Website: lowes
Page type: review-order
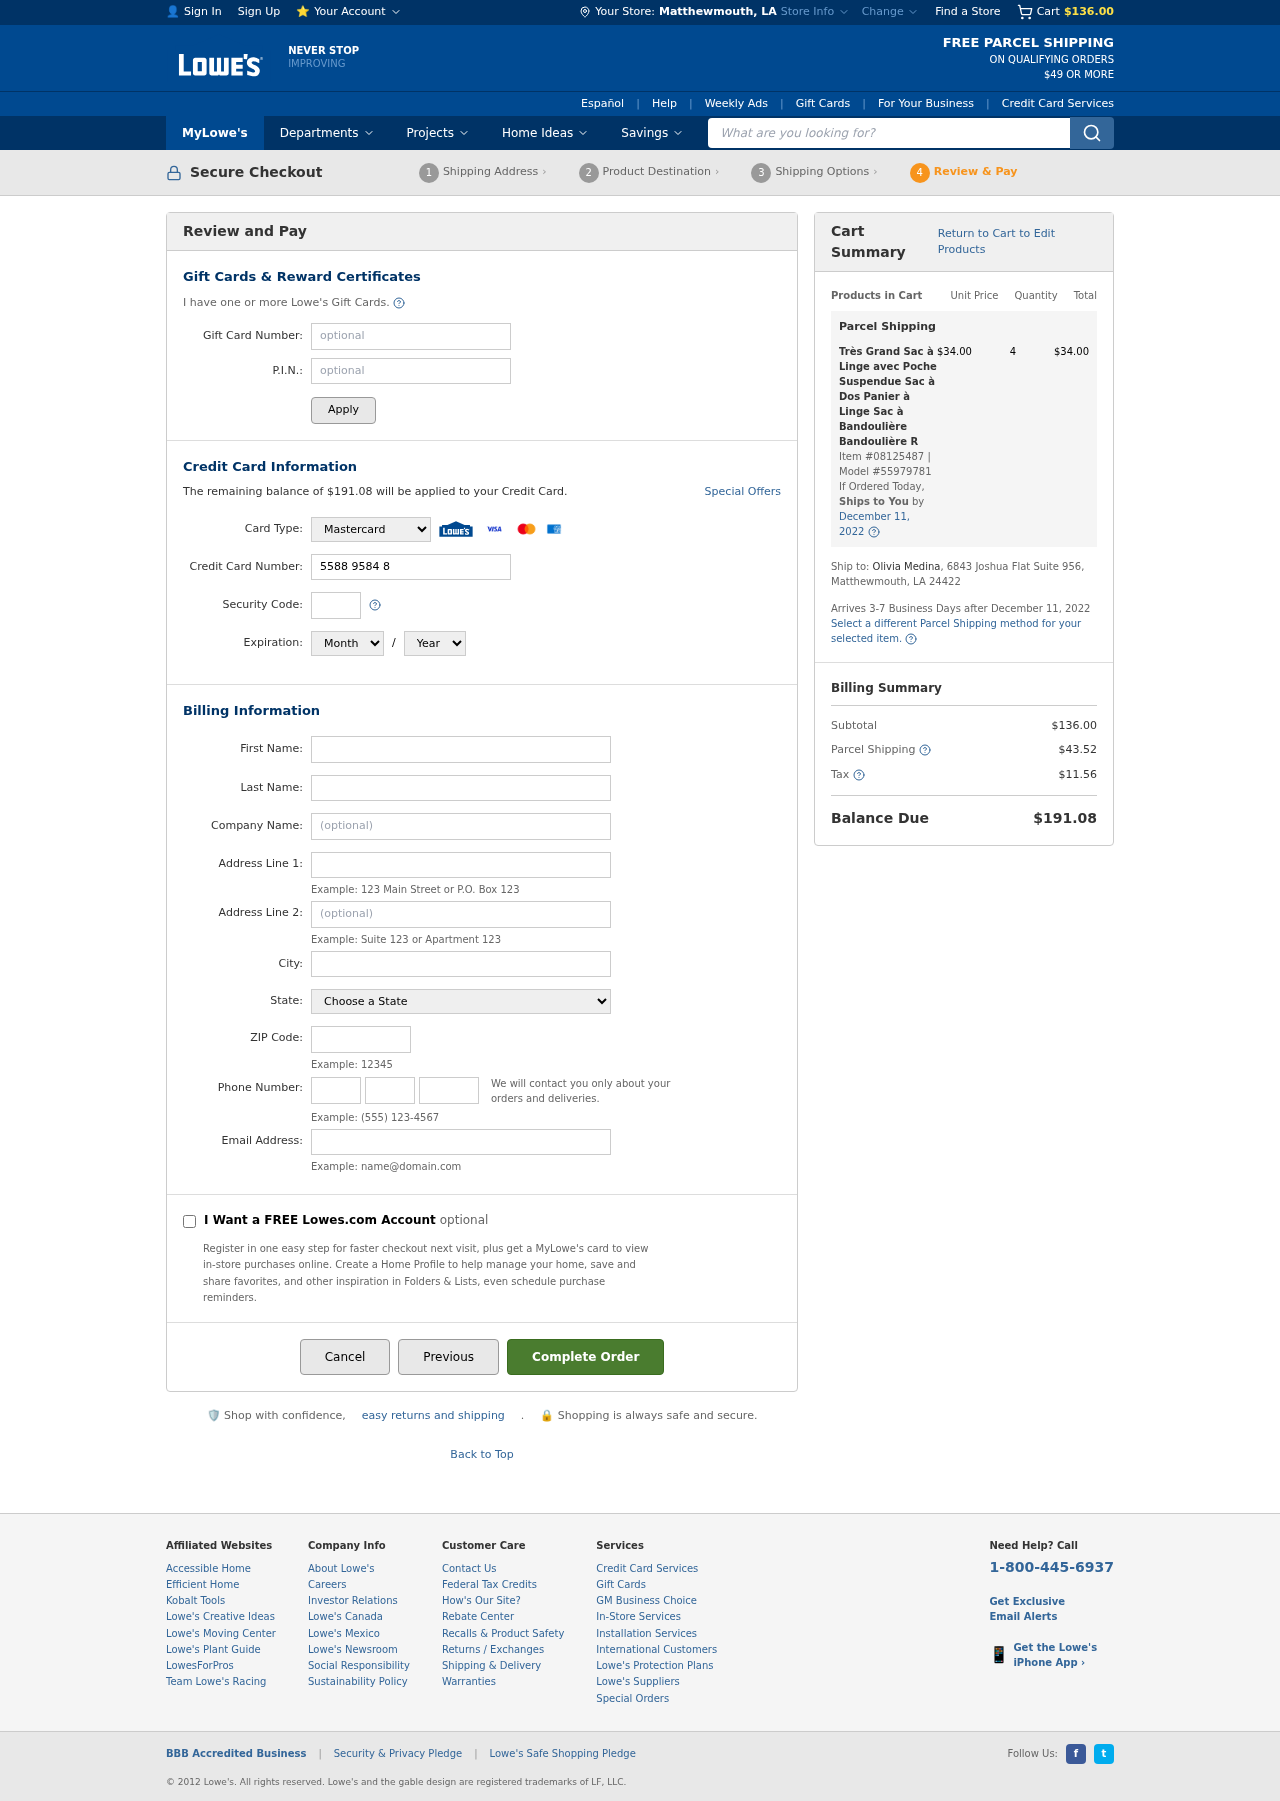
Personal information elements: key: PII_CARD_CVV
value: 212
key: PII_CARD_EXPIRY_MONTH
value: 01
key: PII_CARD_EXPIRY_YEAR
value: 28
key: PII_CARD_NUMBER
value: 5588 9584 8572 5525
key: PII_CARD_TYPE
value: Mastercard
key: PII_CITY
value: Matthewmouth
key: PII_CITY_STATE
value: Matthewmouth, LA
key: PII_EMAIL
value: omedina@yahoo.com
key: PII_FIRSTNAME
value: Olivia
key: PII_LASTNAME
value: Medina
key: PII_PHONE_AREA
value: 450
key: PII_PHONE_PREFIX
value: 376
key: PII_PHONE_SUFFIX
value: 2168
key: PII_POSTCODE
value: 24422
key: PII_STATE
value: Louisiana
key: PII_STREET
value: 6843 Joshua Flat Suite 956
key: PII_STREET2
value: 6843 Joshua Flat Suite 956
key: PII_FULLNAME2
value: Olivia Medina
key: PII_STATE_ABBR
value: LA
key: PII_POSTCODE_FULL
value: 24422
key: PII_CITY_STATE_ZIP
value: Matthewmouth, LA 24422
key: PII_POSTCODE_NUMERIC
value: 24422
Product elements: key: PRODUCT1_NAME
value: Très Grand Sac à Linge avec Poche Suspendue Sac à Dos Panier à Linge Sac à Bandoulière Bandoulière R
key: PRODUCT1_PRICE
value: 34
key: PRODUCT1_QUANTITY
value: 4
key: PRODUCT1_ITEM_NUMBER
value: Item #08125487
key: PRODUCT1_MODEL_NUMBER
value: Model #55979781
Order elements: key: ORDER_SUBTOTAL
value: $136.00
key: ORDER_BALANCE_DUE
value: $191.08
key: ORDER_SHIPPING_DATE
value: December 11, 2022
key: ORDER_ITEM_TOTAL
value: $34.00
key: ORDER_SHIPPING_DATE2
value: December 11, 2022
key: ORDER_SHIPPING_COST
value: $43.52
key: ORDER_TAX
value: $11.56
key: ORDER_TOTAL
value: $191.08
Search elements: key: HEADER_SEARCH
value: What are you looking for?